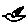
Label: bird